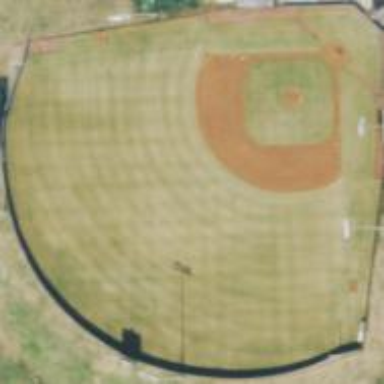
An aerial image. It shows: Baseball pitch for leisure land.